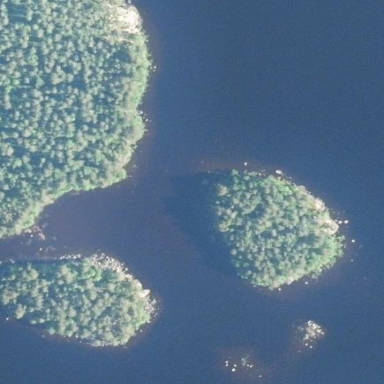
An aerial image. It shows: Islet surrounded by woodland.